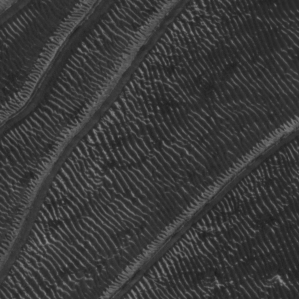
Label: frost